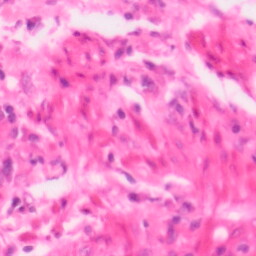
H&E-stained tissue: Colon